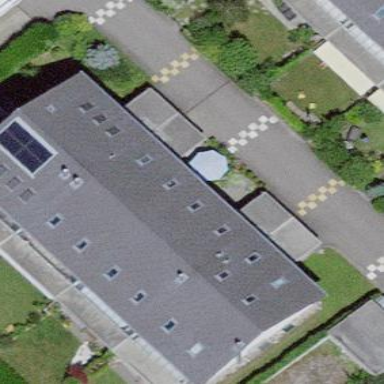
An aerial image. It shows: Terrace building.